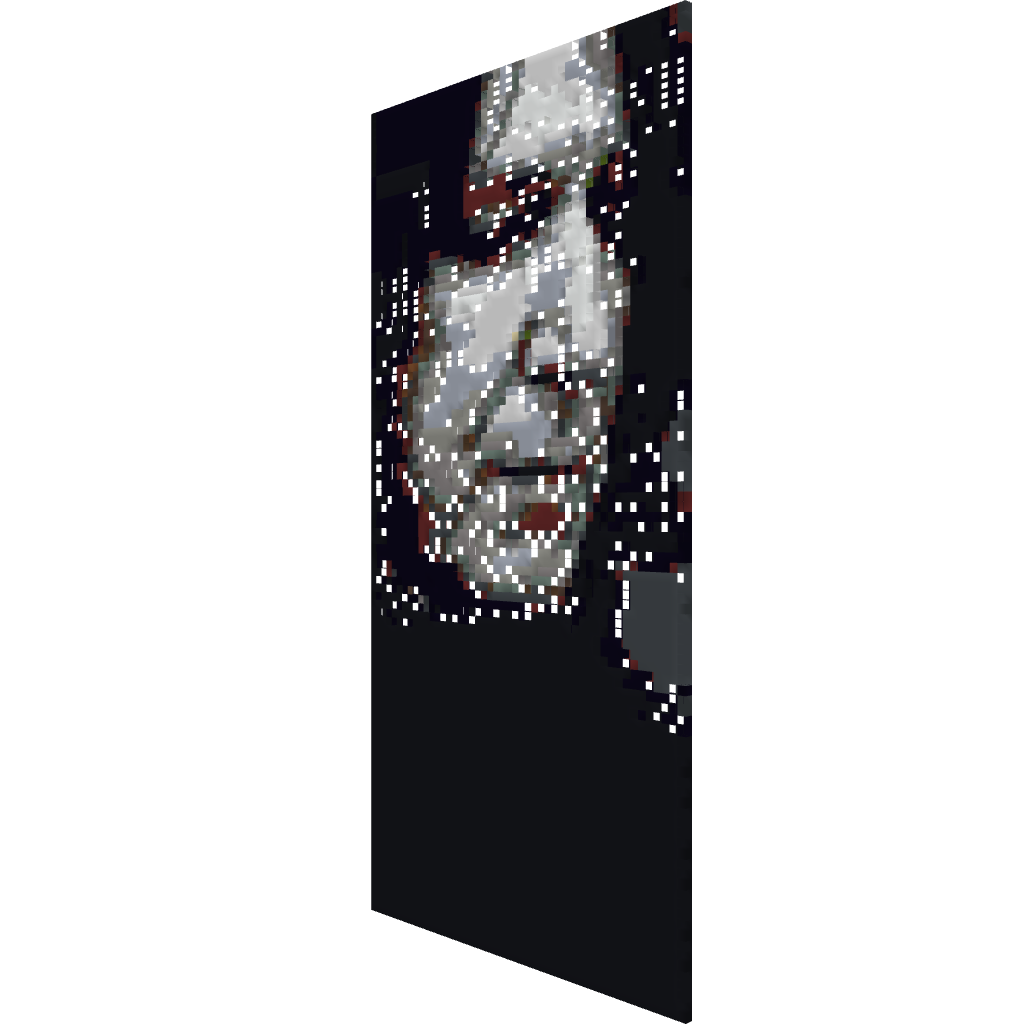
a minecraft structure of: Severus Snape from Harry Potter